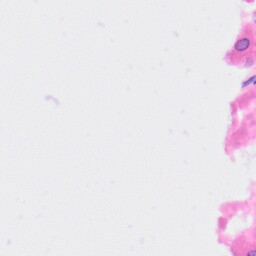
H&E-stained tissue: Kidney